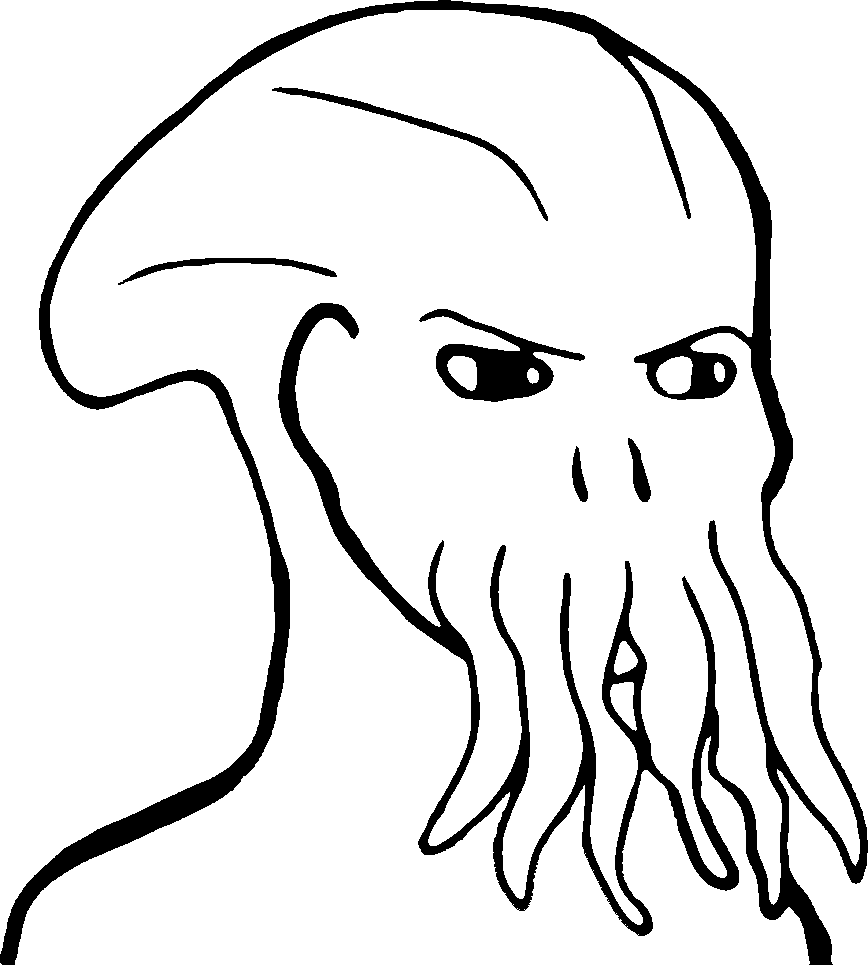
Label: 5_Oomer